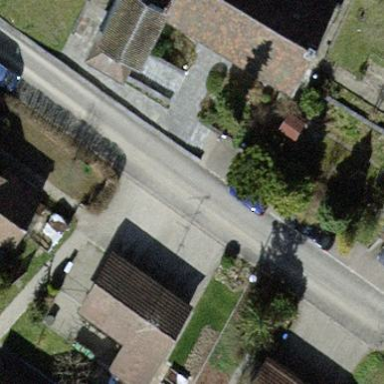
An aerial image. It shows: Group of garages.